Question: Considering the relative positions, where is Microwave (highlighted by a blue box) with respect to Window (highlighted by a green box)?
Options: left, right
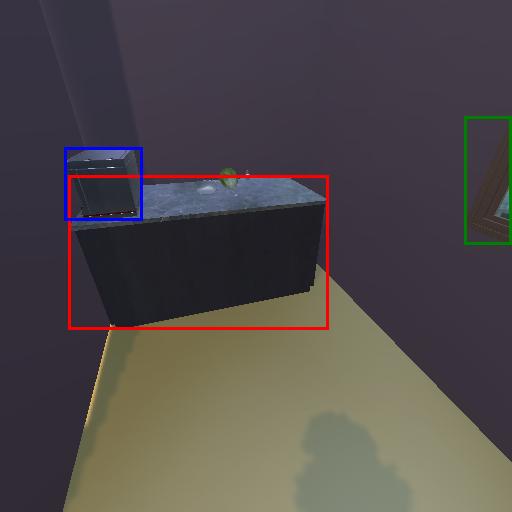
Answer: left